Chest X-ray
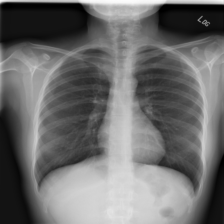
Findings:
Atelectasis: negative
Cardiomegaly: negative
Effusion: negative
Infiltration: negative
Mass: negative
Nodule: negative
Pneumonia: negative
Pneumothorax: negative
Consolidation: negative
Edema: negative
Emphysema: negative
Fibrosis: negative
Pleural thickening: negative
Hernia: negative